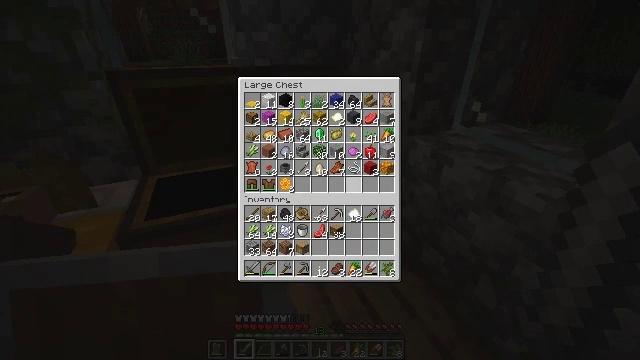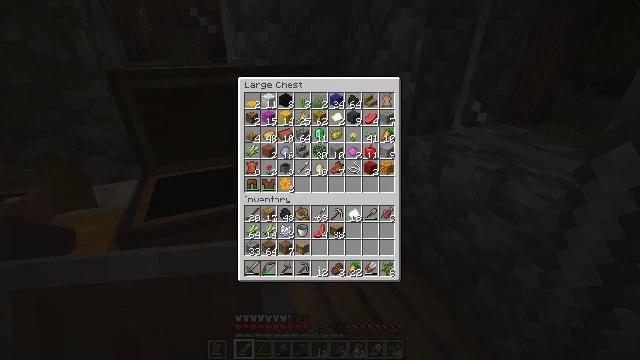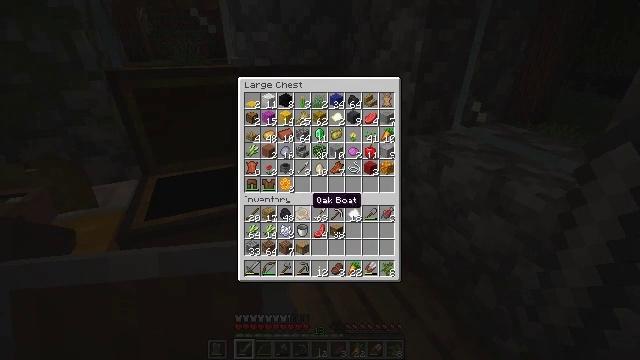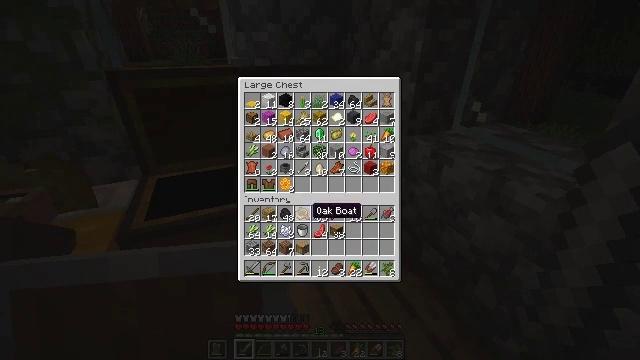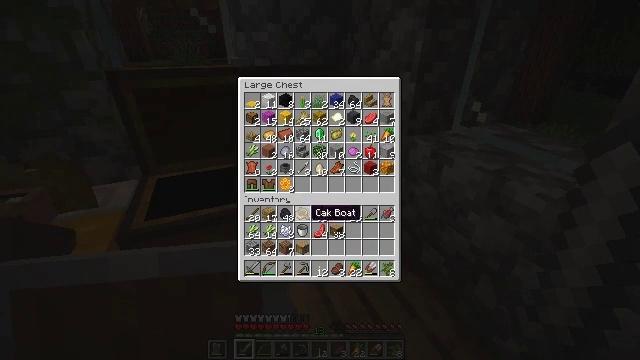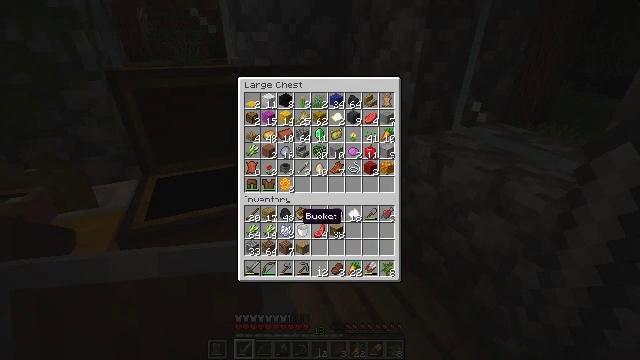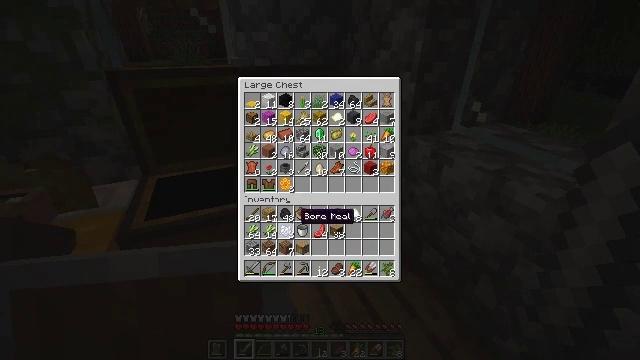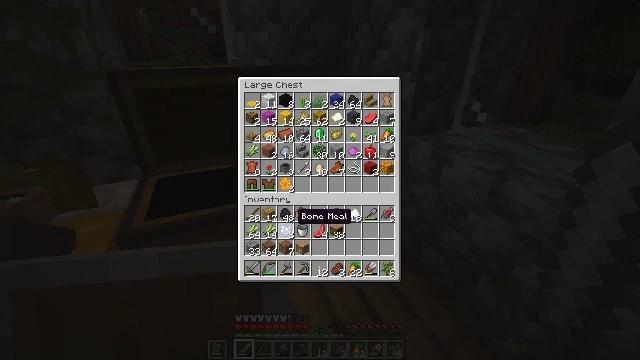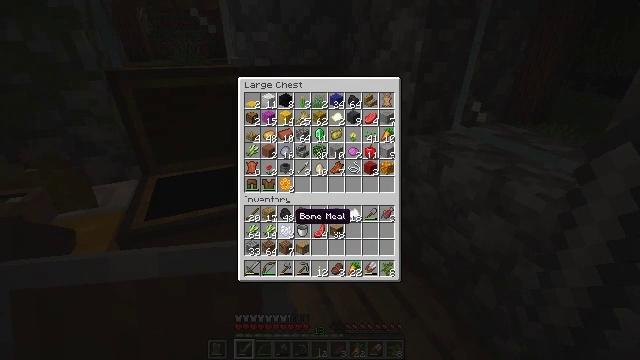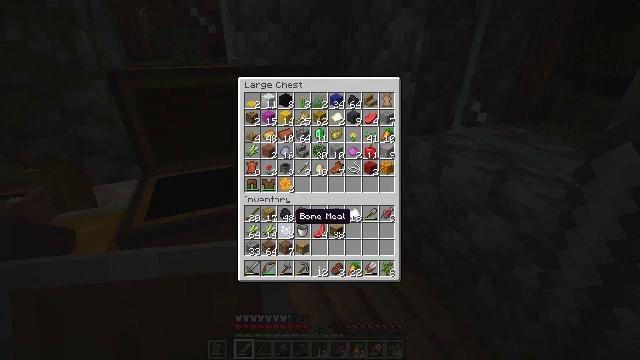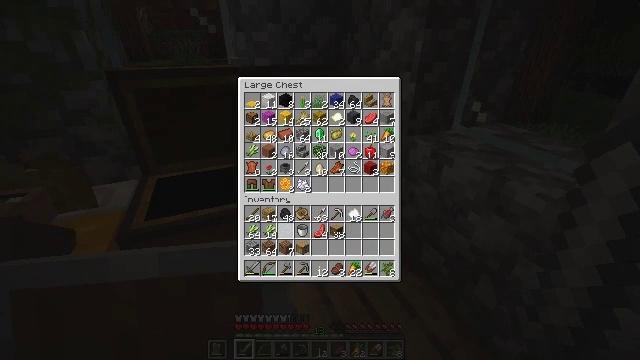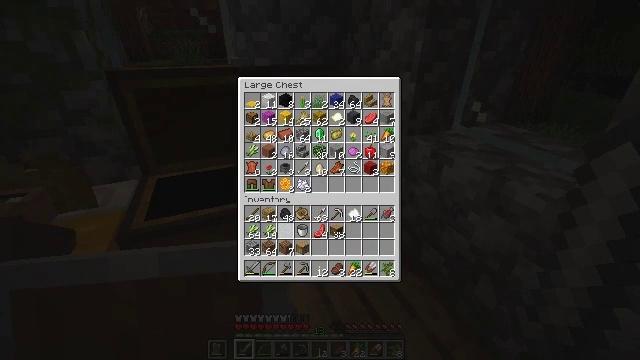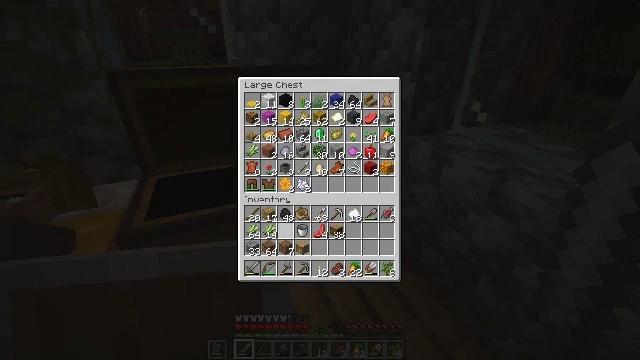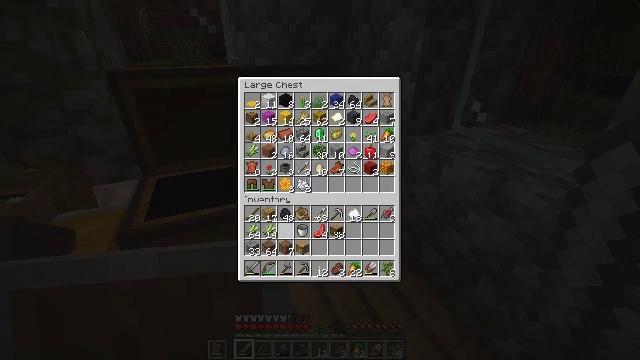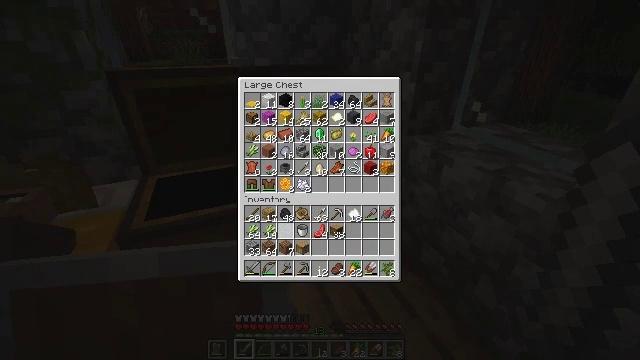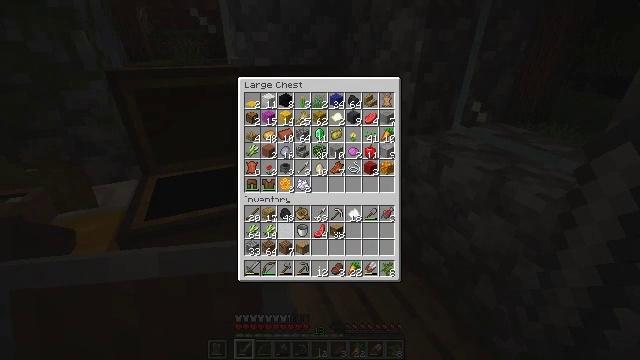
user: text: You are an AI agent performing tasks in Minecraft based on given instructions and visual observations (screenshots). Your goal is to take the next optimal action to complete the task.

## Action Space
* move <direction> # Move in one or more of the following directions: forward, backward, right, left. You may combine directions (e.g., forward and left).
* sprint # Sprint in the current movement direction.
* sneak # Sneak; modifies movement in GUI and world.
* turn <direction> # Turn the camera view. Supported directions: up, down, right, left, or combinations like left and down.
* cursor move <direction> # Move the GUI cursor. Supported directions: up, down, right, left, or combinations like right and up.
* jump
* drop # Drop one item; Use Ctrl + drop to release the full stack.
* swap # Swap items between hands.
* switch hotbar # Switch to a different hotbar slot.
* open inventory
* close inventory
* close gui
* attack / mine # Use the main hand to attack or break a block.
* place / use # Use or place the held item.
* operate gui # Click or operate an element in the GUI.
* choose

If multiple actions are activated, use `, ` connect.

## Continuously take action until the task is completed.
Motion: motion action
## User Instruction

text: Interact with the crafting table to craft paper.
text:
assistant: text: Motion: turn left and down
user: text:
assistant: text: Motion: turn left and down
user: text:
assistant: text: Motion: turn down
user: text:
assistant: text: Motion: no_op
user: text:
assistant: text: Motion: turn left
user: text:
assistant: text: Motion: sneak
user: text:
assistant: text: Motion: sneak
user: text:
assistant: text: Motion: sneak
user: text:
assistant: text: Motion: sneak
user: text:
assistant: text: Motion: sneak, attack / mine
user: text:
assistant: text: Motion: sneak, attack / mine
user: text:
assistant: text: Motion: sneak, attack / mine
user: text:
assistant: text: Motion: sneak
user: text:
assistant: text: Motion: sneak
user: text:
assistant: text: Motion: sneak
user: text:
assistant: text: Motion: turn right and up
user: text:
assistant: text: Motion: turn up
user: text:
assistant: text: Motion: sneak, turn up
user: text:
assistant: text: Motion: sneak
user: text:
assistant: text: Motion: sneak
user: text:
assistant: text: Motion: sneak
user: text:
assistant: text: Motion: no_op
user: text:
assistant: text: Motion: no_op
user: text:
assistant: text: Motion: sneak, turn left and down
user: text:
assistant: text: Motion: sneak, turn left and down
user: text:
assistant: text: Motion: sneak, turn down
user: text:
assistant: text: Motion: sneak
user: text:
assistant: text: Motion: no_op
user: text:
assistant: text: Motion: no_op
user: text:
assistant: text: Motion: turn left